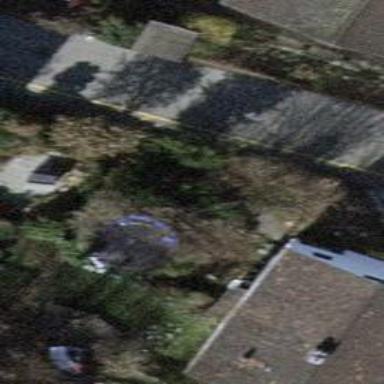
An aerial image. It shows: Retaining wall.